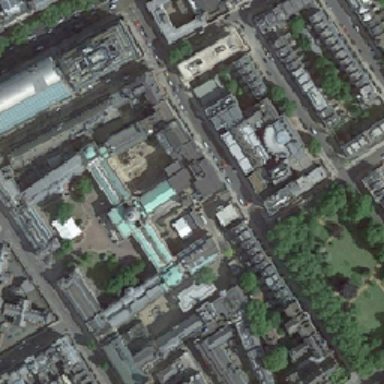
Many cars parked the road .